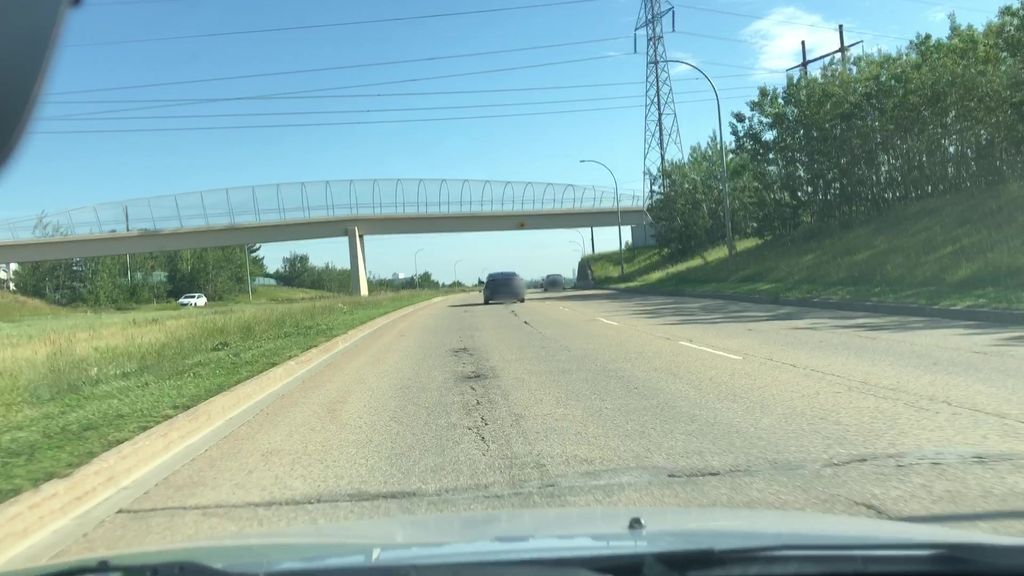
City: edmonton